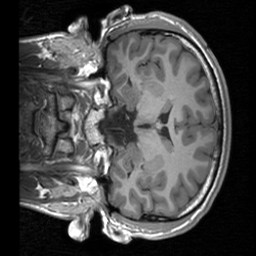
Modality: T1w
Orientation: coronal
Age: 22
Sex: male
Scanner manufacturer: siemens
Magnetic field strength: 3 T
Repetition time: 1.9 s
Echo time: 0.00226 s